Question: I need to remove the following encircled parts from my highcharts chart, one is the base line on the y axis and the other is the values label on the x axis. I've tried several things mentioned in the API but I haven't been able to achieve this yet.

fiddle
<URL>
'''
$(function () {
$('#container').highcharts({
chart: {
type: 'bar'
},
title: {
text: null
},
xAxis: {
labels: {
enabled: false
}
},
yAxis: {
labels: {
enabled: false
},
tickWidth: 0,
gridLineWidth: 0,
labels: {
enabled: false
},
"startOnTick": true
},
tooltip: {
formatter: function () {
return '<b>' + this.series.name + ':</b> ' + this.y + '<br/>' + this.percentage.toFixed(2) + '%';
}
},
legend: {
enabled: false
},
plotOptions: {
series: {
stacking: 'normal'
}
},
series: [{
name: 'Fail',
color: 'red',
data: [5]
}, {
name: 'Success',
color: 'green',
data: [2]
}]
});
});
'''
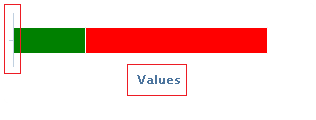
Answer: To get rid of lines, you have to add these to your 'xAxis' config:
'''
lineWidth: 0,
tickWidth: 0
'''
And to get rid of the "Values" text, add this to your 'yAxis' config:
'''
title: null
'''
Here are the final configs and a link to the <URL>:
'''
xAxis: {
lineWidth: 0,
tickWidth: 0,
labels: {
enabled: false
}
},
yAxis: {
labels: {
enabled: false
},
gridLineWidth: 0,
title: null,
"startOnTick": true
}
'''
Highcharts can be confusing because which axis is the 'xAxis' or 'yAxis' can be not intuitive. Hope this helps!